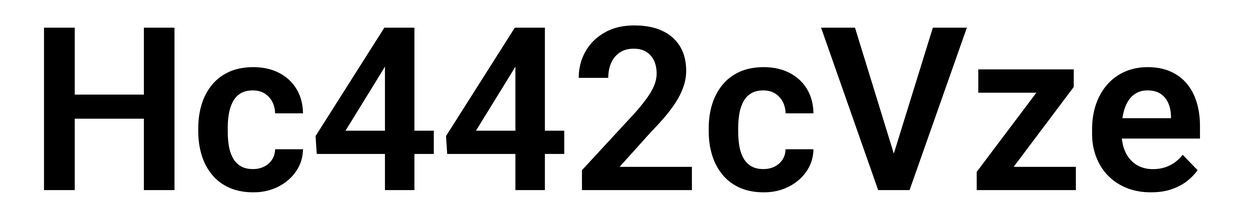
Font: Roboto_SemiBold